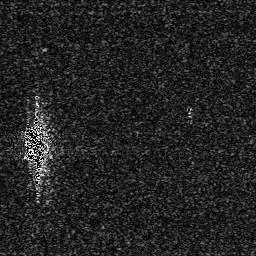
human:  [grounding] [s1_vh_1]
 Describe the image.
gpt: In the satellite image, there is  <ref>1 medium ship </ref> <box>[[6, 45, 19, 64, 0]]</box> located at left.